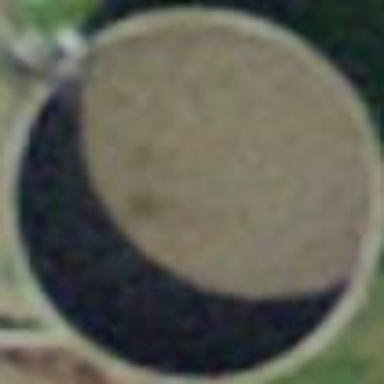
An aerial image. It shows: Silo.